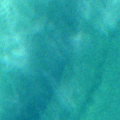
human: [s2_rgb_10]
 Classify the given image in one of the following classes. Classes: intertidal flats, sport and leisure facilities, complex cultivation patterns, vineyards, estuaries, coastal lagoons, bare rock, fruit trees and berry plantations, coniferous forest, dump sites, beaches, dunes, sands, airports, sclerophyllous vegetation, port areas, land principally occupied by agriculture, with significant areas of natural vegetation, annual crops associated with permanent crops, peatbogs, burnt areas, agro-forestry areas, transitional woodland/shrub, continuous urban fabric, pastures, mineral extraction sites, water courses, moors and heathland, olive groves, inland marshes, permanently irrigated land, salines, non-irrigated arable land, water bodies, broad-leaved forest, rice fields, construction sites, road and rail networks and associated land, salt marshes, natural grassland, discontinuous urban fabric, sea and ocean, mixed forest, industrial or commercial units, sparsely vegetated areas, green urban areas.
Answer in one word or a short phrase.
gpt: sea and ocean